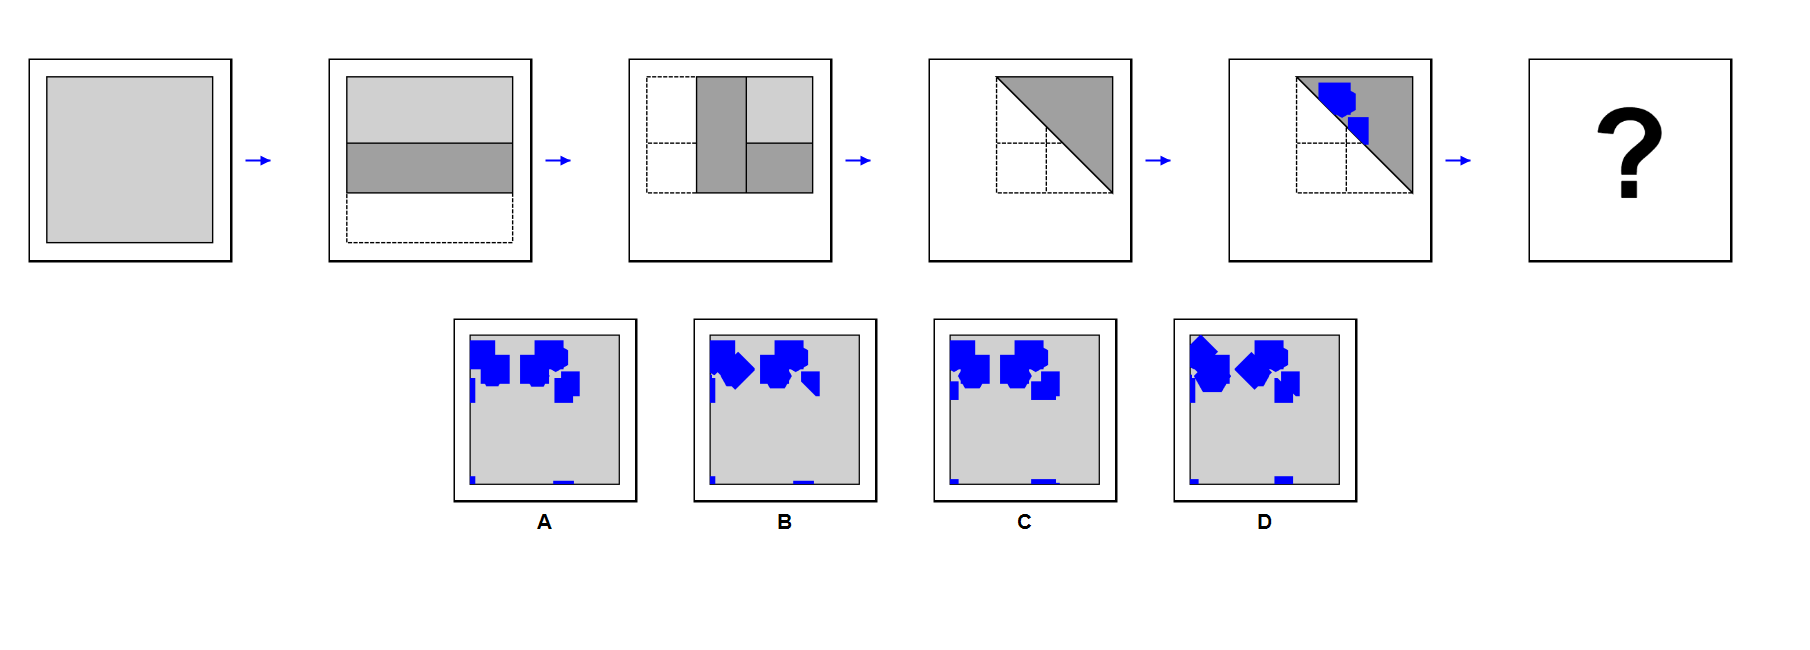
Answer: C